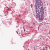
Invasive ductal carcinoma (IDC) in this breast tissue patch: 0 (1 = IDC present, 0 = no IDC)